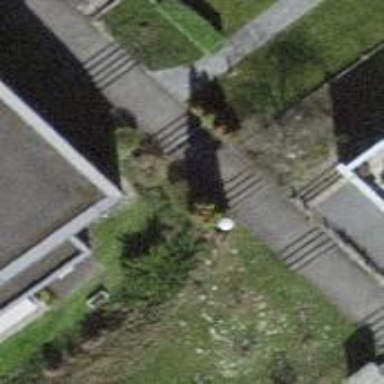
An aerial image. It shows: Set of steps on the road.